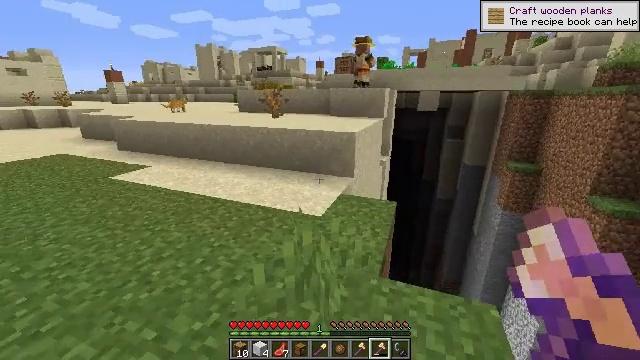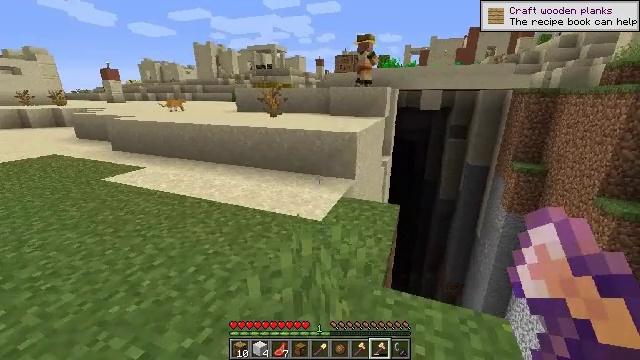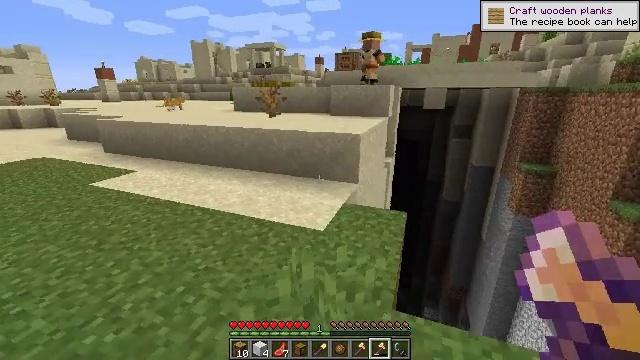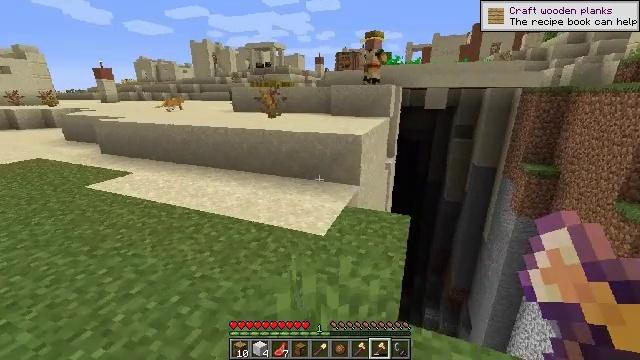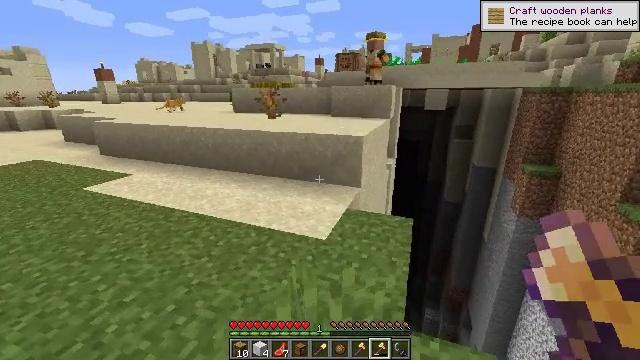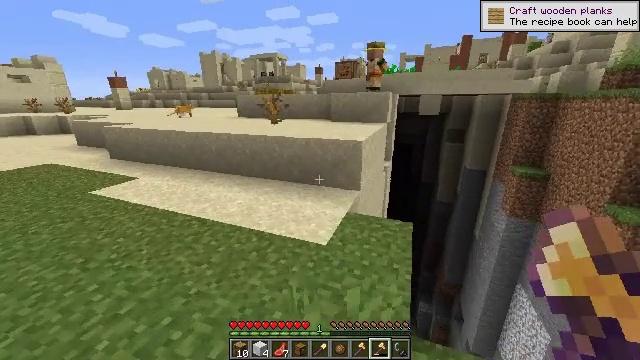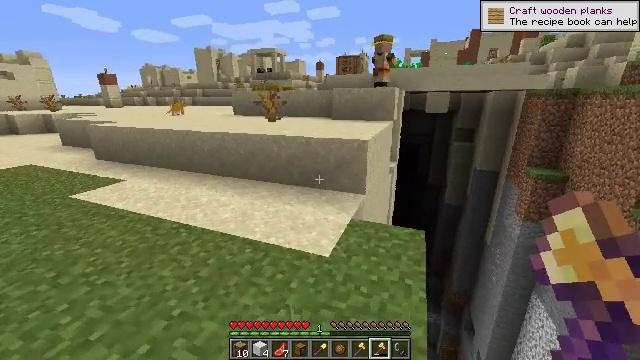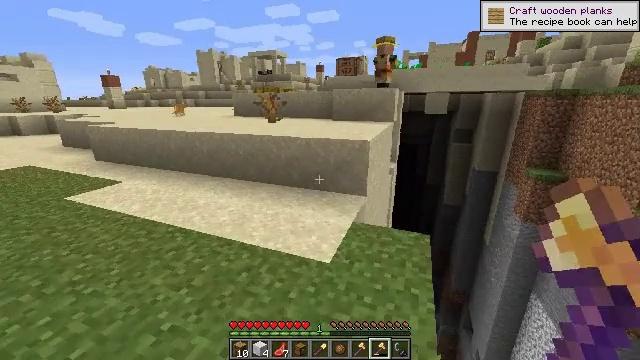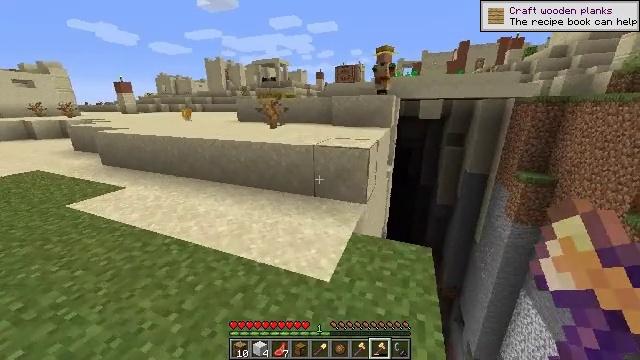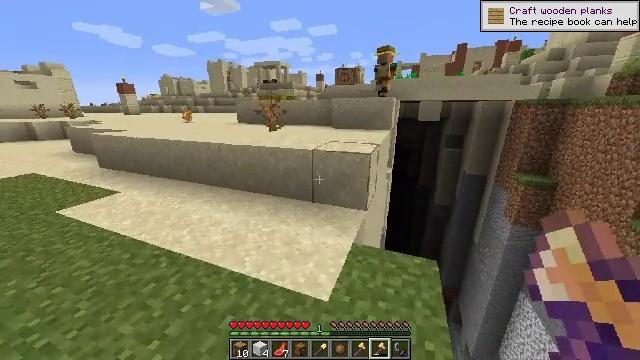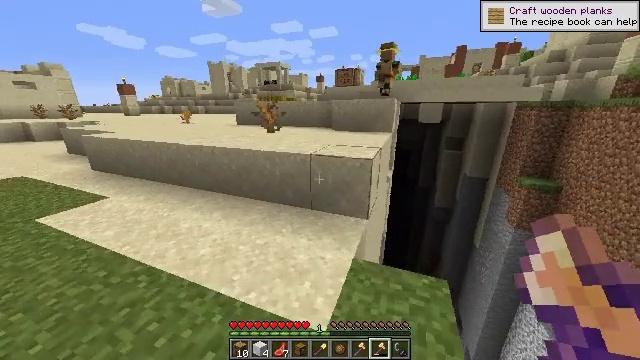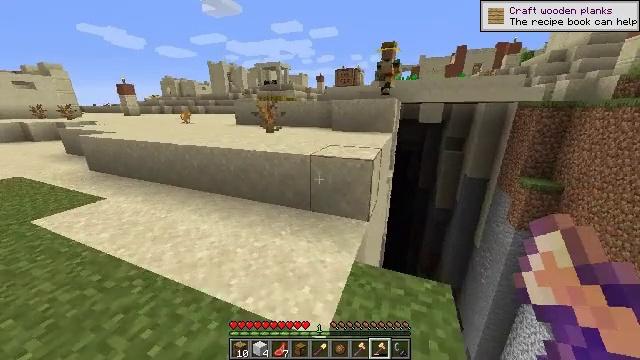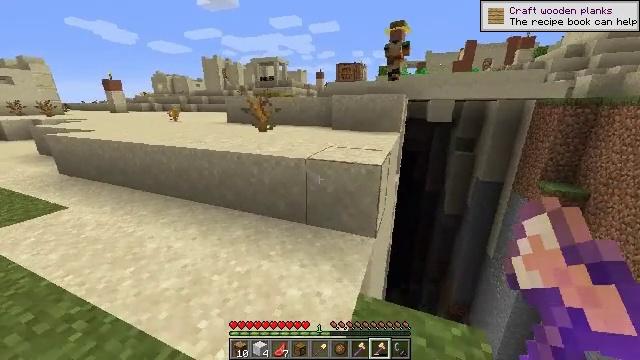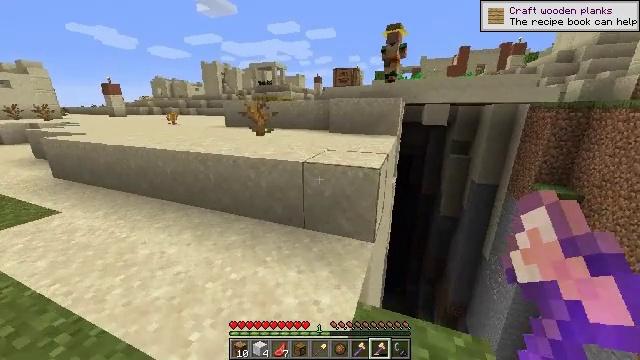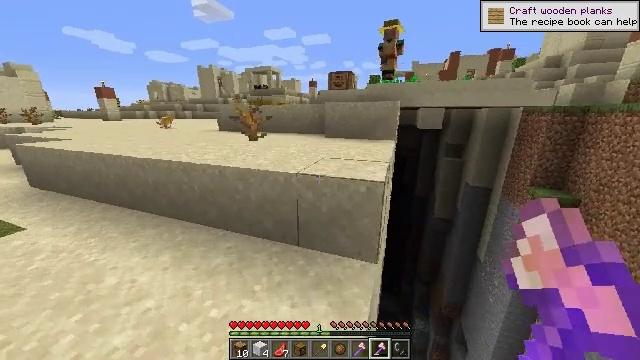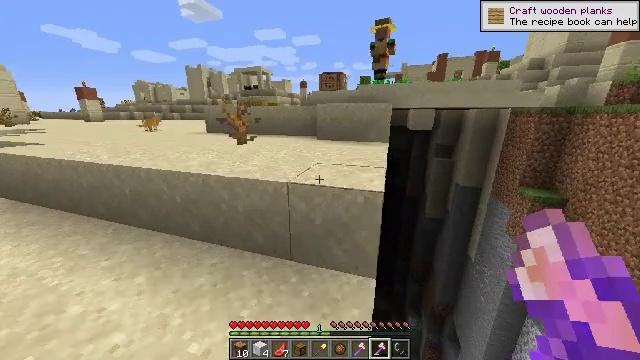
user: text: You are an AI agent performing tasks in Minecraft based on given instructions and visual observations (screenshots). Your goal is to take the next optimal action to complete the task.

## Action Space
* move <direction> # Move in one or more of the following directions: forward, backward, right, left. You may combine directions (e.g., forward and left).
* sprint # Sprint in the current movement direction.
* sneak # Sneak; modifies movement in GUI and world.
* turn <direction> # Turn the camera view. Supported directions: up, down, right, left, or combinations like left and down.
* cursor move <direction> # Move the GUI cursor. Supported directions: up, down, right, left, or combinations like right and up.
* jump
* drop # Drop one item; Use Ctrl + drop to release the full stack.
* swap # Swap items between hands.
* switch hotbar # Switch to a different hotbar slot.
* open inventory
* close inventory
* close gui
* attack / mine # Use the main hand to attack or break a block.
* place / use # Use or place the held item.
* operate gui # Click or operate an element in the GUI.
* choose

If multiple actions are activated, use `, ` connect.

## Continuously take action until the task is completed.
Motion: motion action
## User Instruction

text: Retrieve the lime bed from its current location.
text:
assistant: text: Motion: no_op
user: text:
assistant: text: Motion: move forward
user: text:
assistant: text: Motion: move forward
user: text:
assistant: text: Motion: move forward
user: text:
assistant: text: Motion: no_op
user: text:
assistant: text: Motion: move forward
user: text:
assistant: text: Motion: move forward
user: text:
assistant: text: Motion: move forward
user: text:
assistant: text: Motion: move forward
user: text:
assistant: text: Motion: move forward
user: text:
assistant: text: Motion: move forward
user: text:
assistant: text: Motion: move forward
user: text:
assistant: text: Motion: move forward
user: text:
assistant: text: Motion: move forward, turn right
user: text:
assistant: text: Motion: move forward, turn right
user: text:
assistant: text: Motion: move forward, turn right
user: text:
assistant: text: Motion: move forward, turn right, jump
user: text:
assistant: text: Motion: move forward, jump
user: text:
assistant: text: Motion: move forward, jump
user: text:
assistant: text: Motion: move forward, jump
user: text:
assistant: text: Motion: move forward, jump
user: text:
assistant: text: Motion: move forward
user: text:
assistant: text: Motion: move forward
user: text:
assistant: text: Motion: move forward
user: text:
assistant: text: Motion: move forward
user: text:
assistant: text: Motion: move forward
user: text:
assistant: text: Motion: move forward
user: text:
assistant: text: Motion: move forward
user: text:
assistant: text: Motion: move forward
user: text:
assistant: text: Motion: move forward